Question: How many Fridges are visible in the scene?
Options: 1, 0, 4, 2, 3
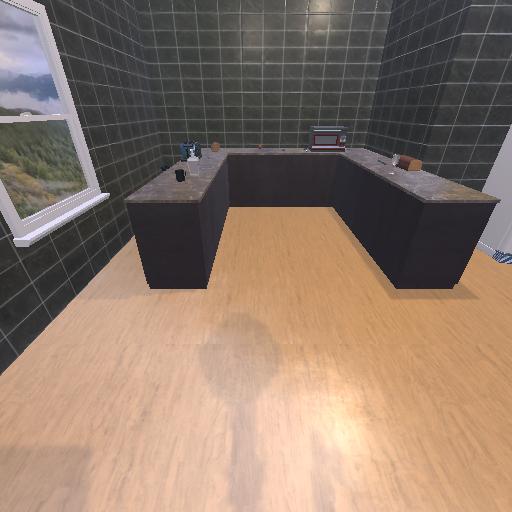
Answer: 1